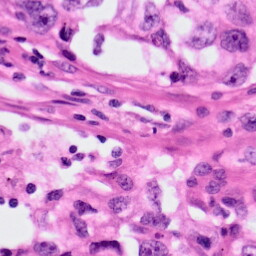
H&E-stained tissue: Lung